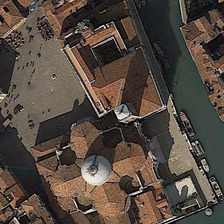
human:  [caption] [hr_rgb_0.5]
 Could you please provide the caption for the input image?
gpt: a house with a circular building on the banks of a river .

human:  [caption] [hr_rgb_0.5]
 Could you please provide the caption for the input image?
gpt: both sides of the river are densely populated .

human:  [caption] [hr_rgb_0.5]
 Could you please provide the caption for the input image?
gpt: both sides of the river are densely populated .

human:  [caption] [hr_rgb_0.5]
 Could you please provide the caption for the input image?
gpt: a house with a circular building on the banks of a river .

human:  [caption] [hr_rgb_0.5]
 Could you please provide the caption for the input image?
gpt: a house with a circular building on the banks of a river .